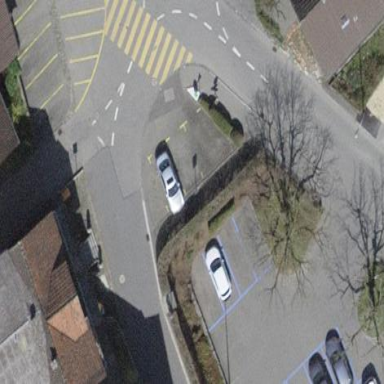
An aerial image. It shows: Parking available on the street side.